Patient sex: M
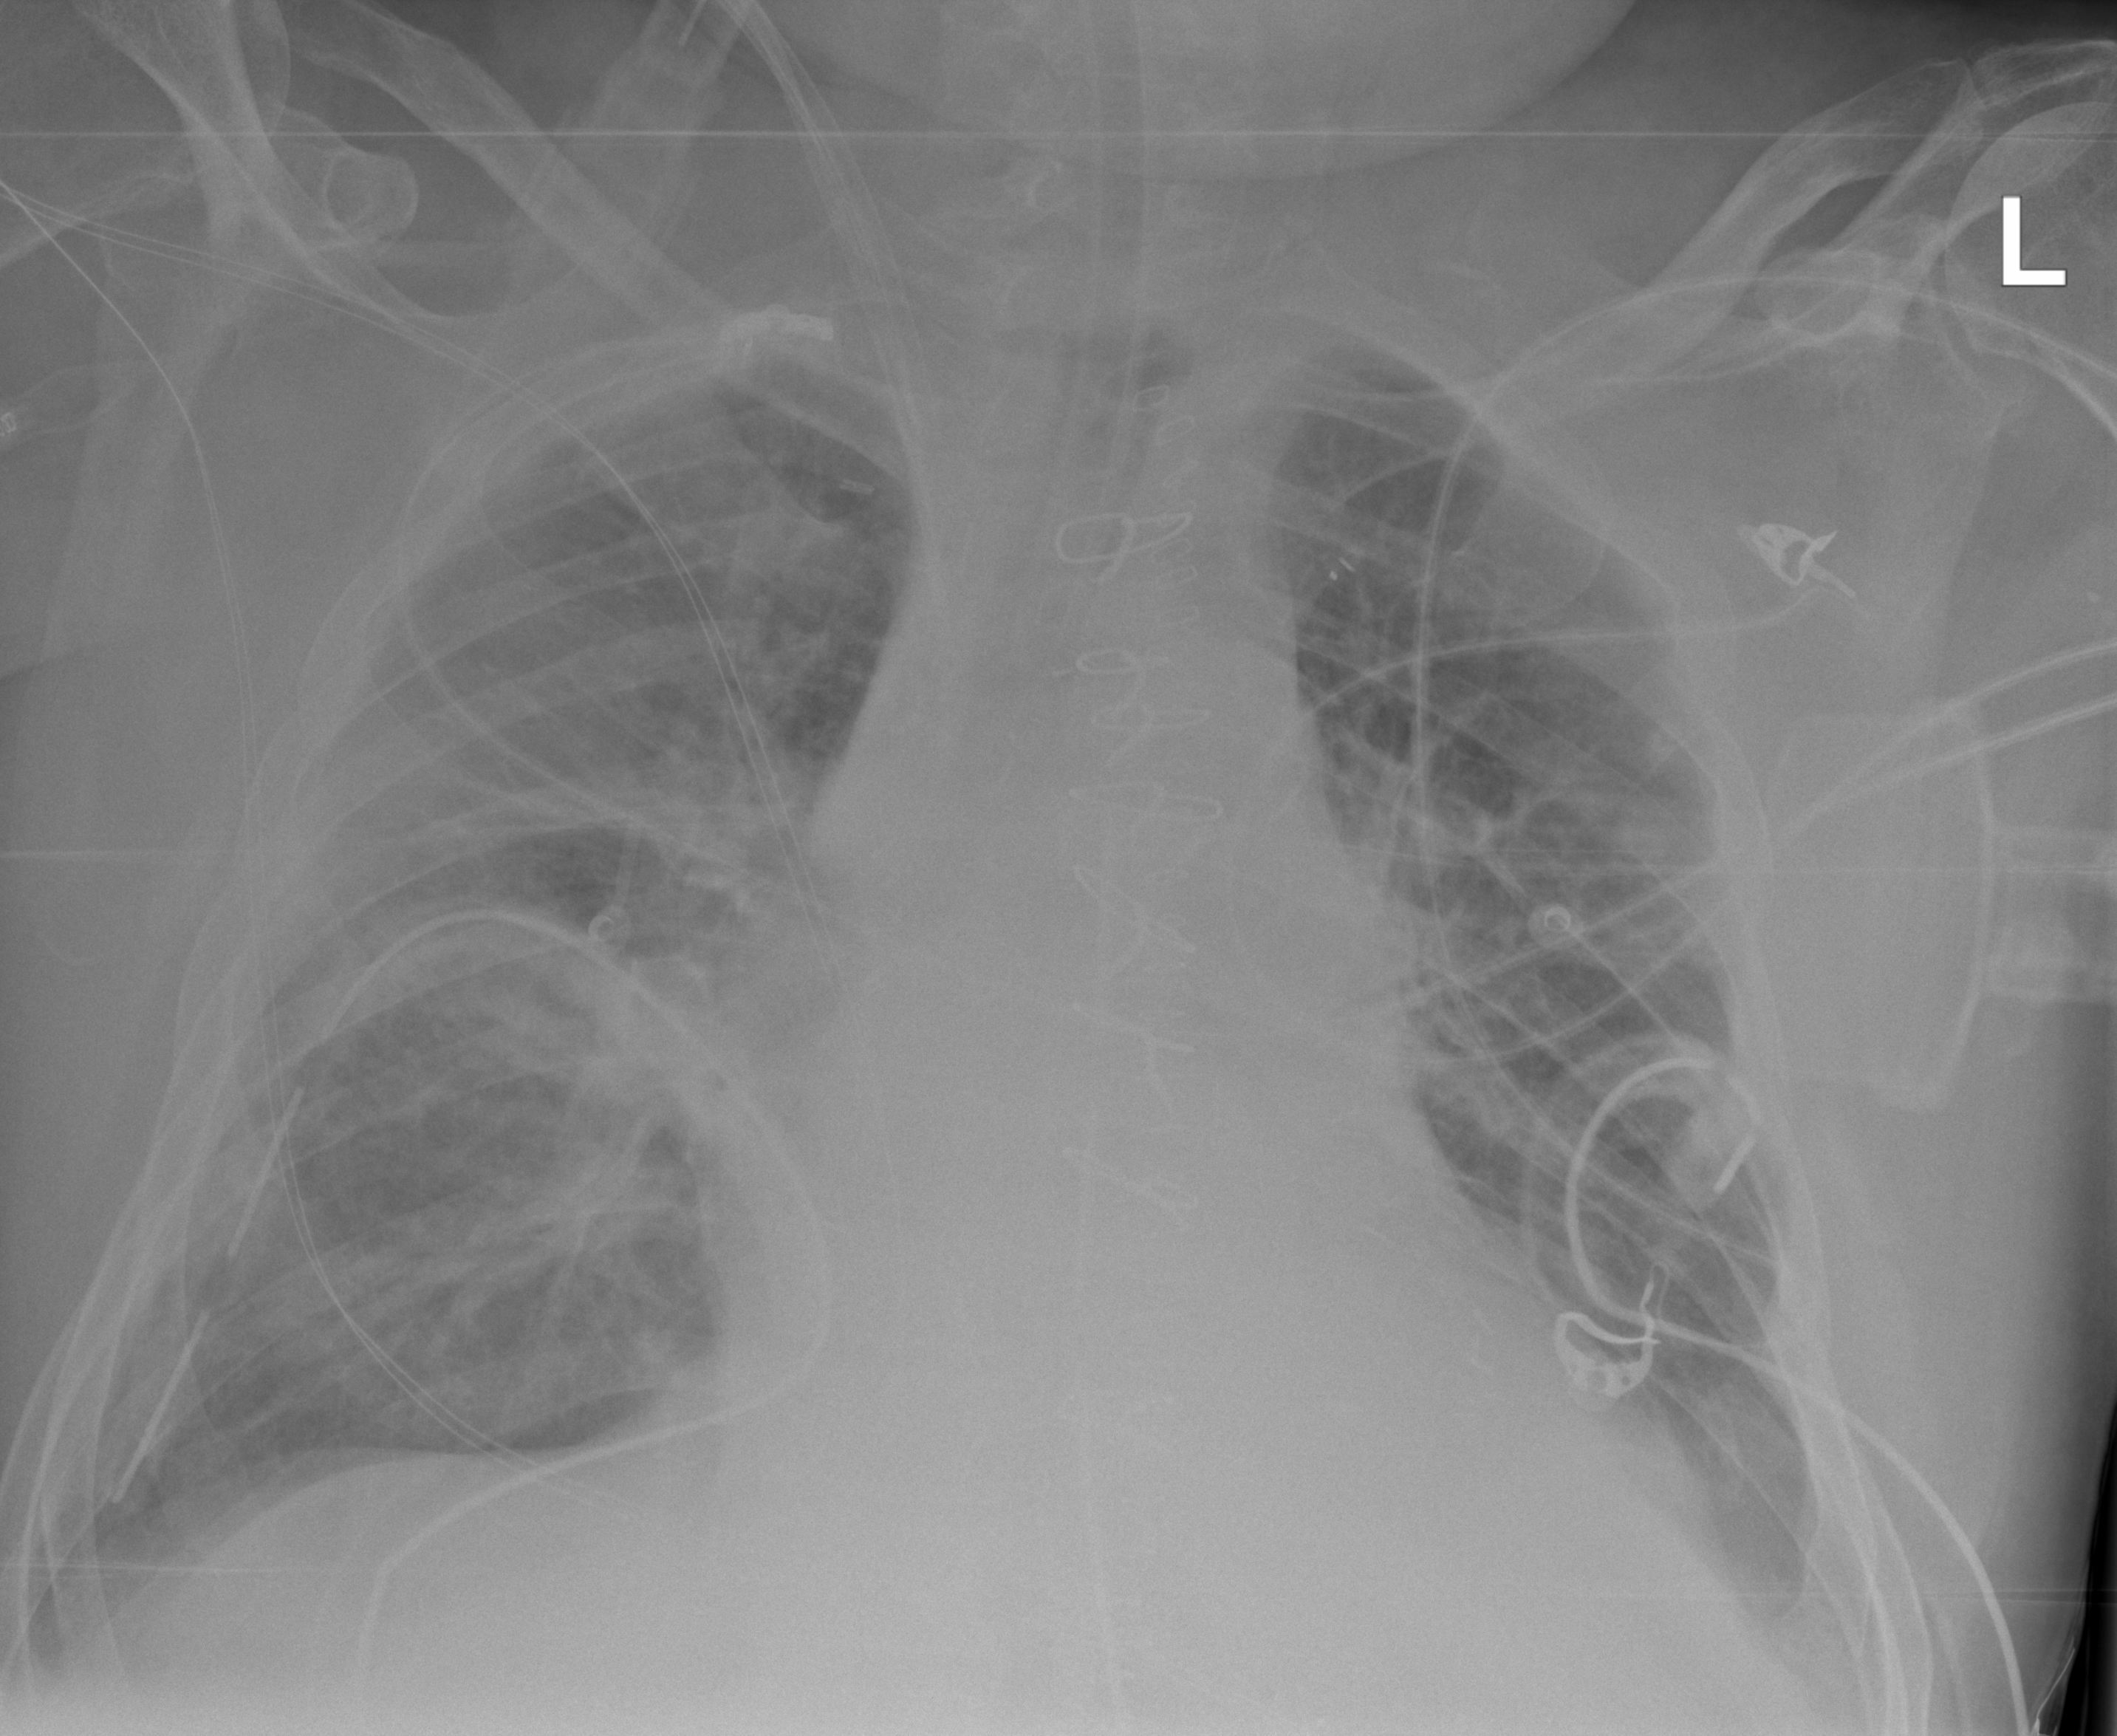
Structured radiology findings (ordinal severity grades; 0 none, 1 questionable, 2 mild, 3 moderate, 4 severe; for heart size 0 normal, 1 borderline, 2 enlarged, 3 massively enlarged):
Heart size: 2
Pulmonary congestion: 2
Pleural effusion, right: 0
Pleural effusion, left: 0
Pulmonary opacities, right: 0
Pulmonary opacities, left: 0
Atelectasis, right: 2
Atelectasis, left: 0